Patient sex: F
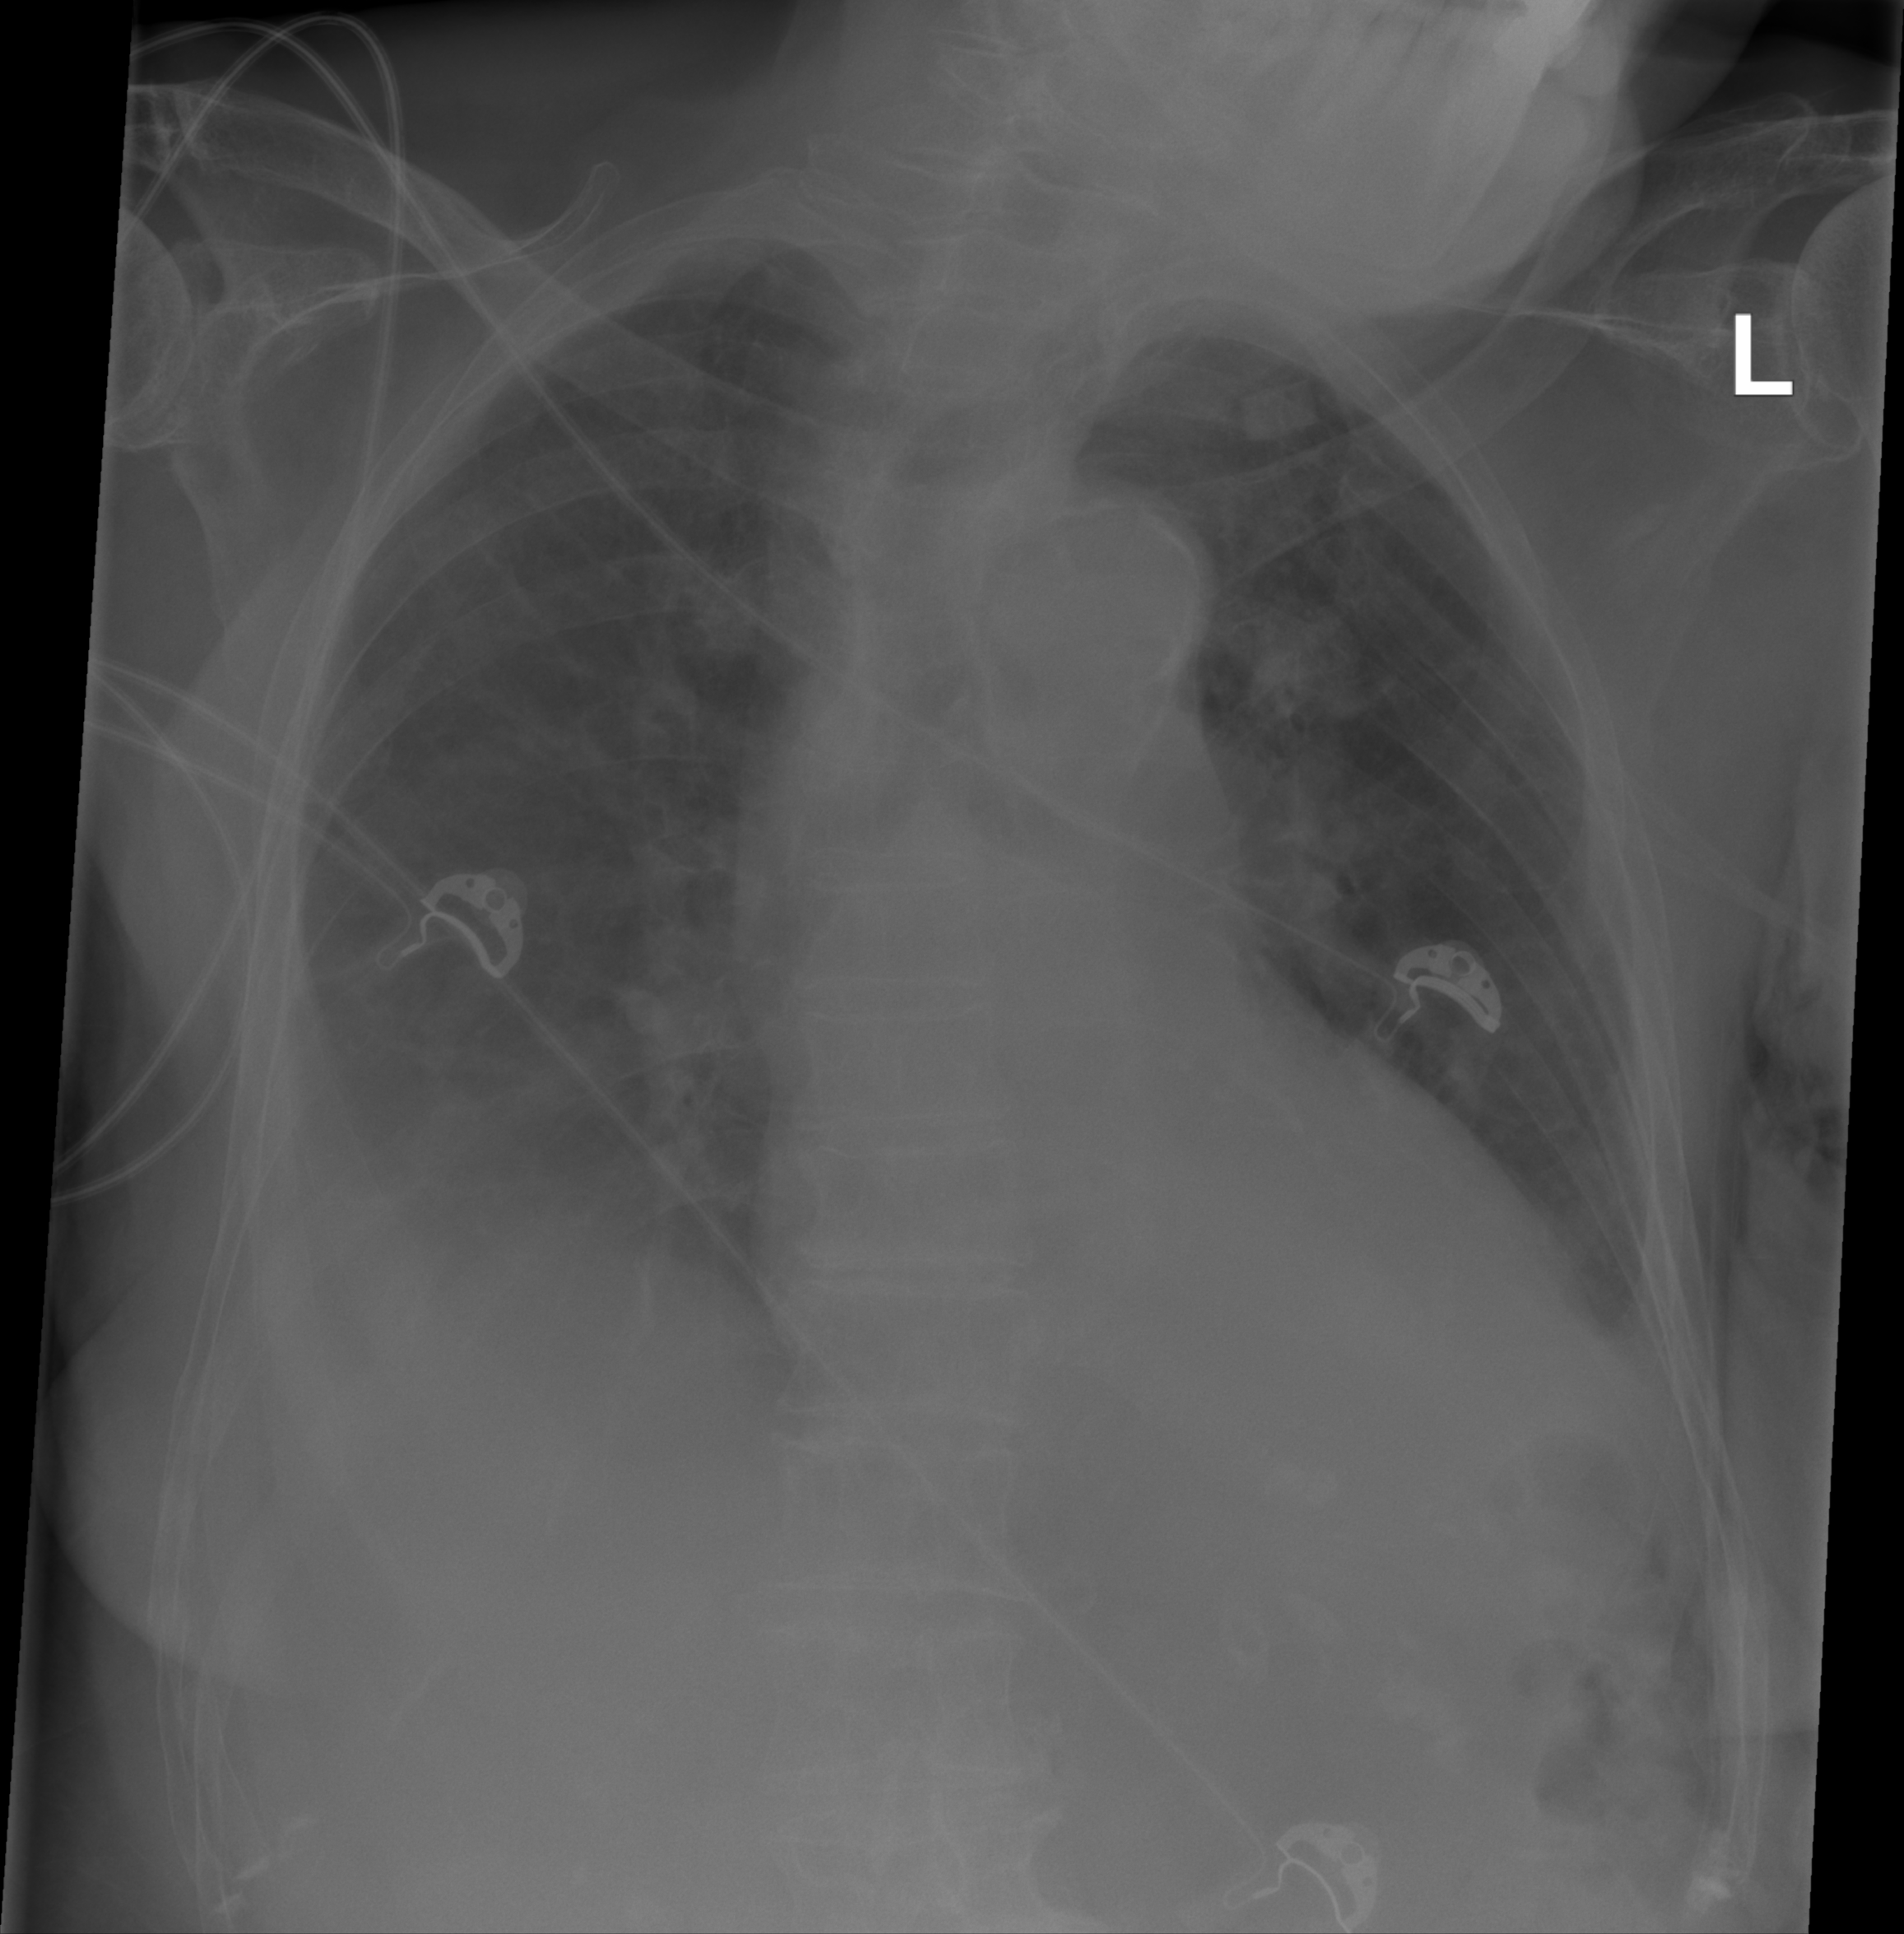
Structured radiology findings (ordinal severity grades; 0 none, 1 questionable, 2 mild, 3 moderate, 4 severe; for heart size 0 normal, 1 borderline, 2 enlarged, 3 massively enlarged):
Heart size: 1
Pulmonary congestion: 0
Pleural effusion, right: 3
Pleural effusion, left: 1
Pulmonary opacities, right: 2
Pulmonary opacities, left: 0
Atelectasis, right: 2
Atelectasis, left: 2